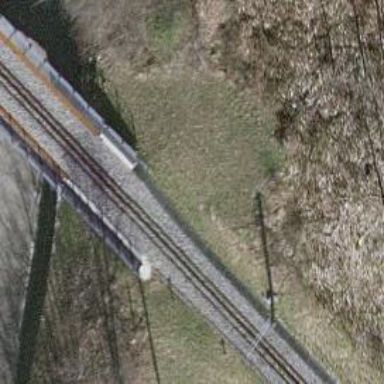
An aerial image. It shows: Narrow-gauge railway track with 1 electrified contact line.